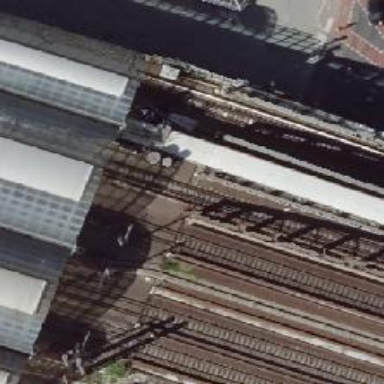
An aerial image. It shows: Railway signal.